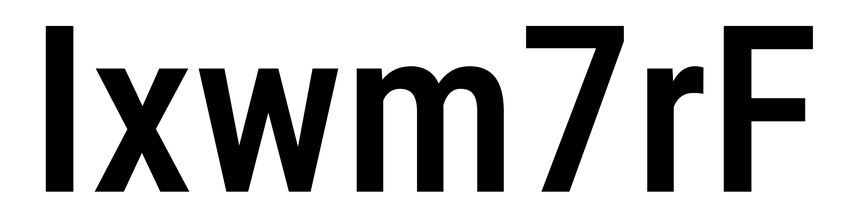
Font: Roboto_Condensed_Medium